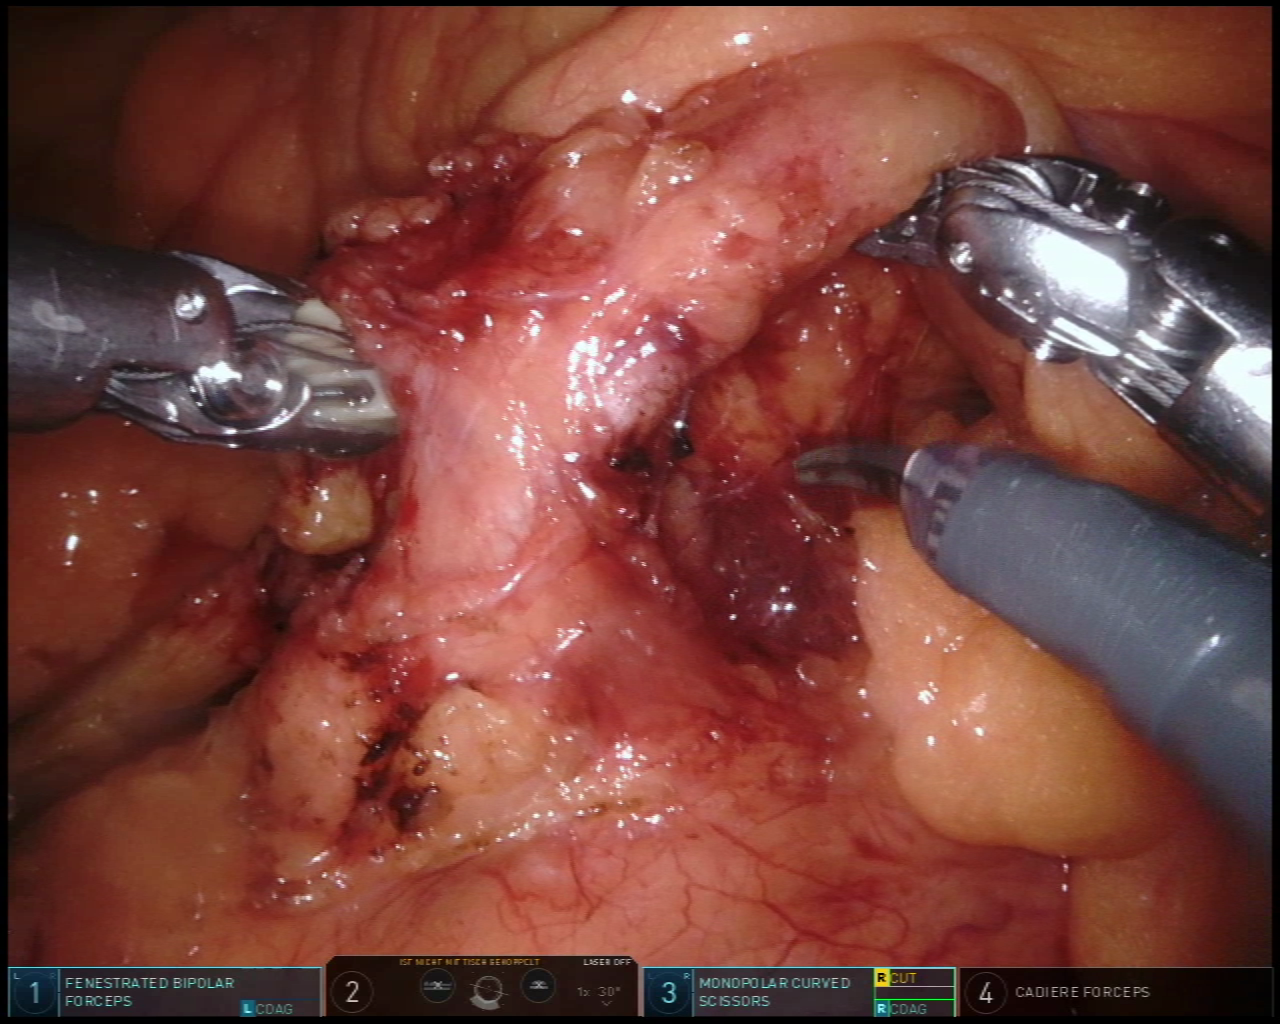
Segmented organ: inferior_mesenteric_artery
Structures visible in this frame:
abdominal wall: no
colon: no
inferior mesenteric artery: yes
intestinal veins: no
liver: no
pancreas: no
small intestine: no
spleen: no
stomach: no
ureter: no
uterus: no
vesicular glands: no